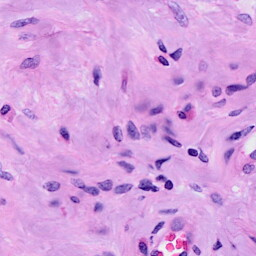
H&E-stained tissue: Cervix